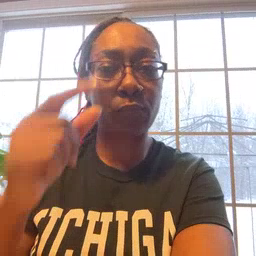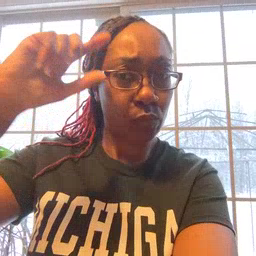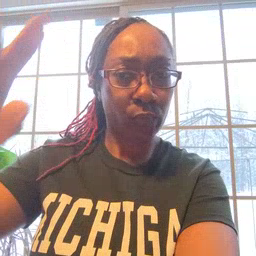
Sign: moon